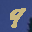
Label: 9